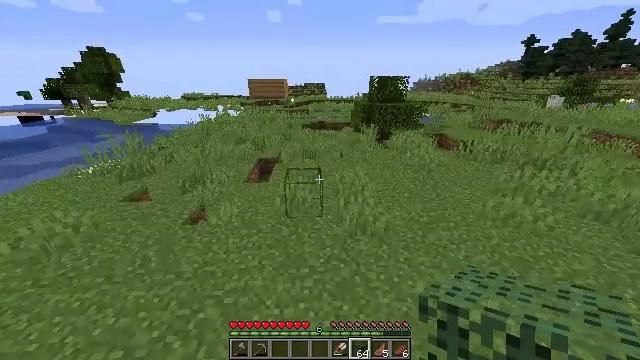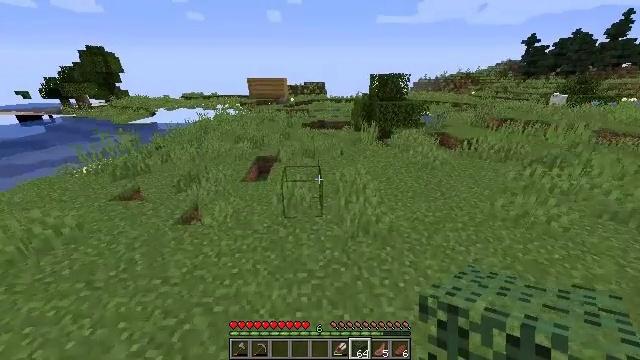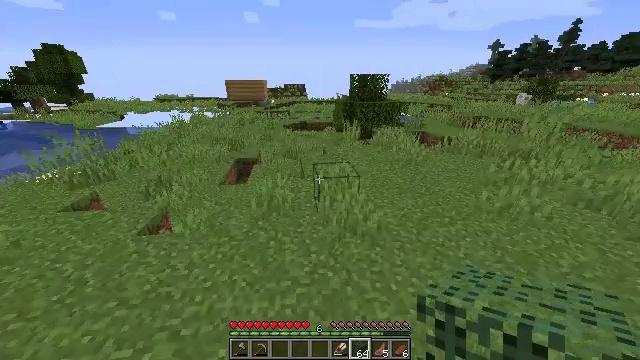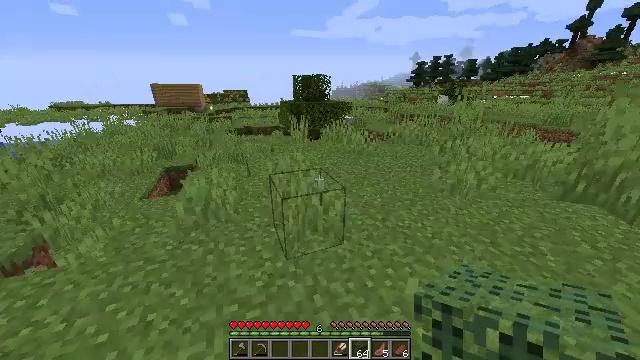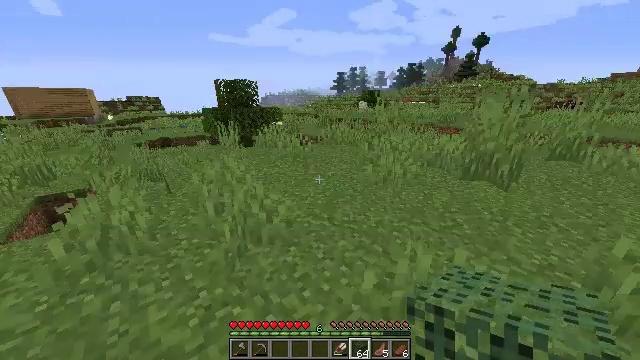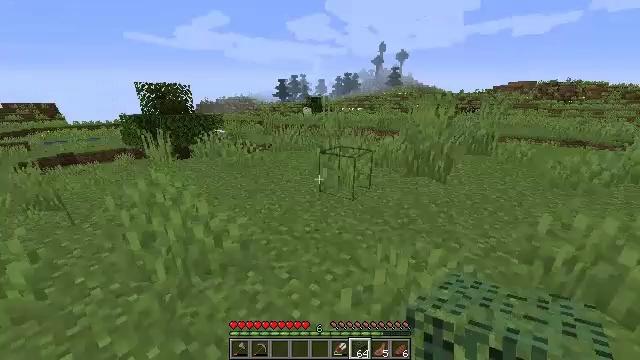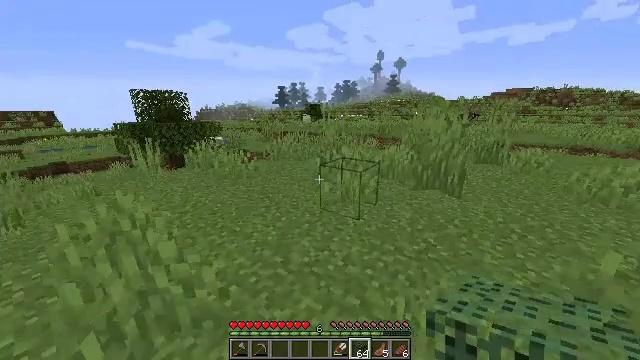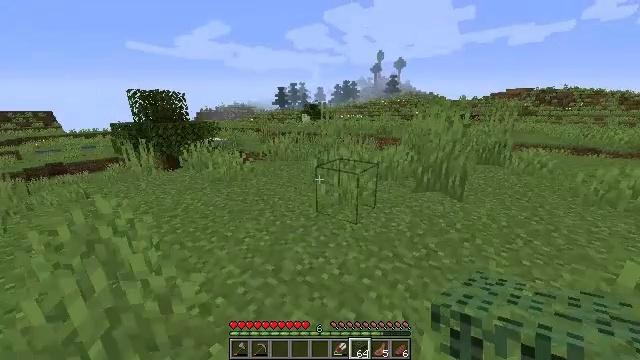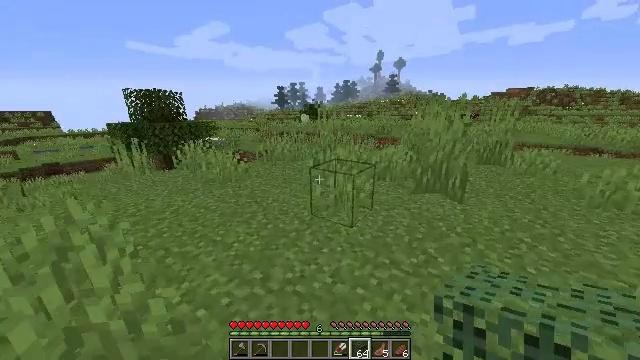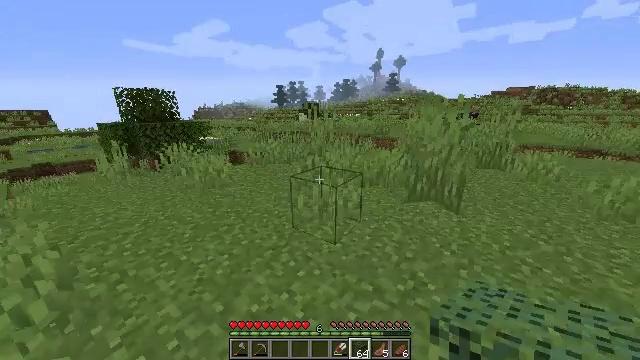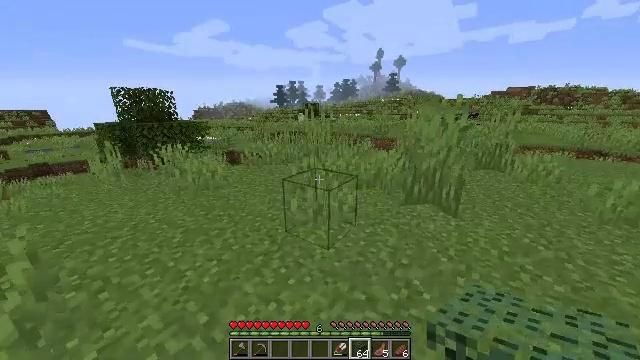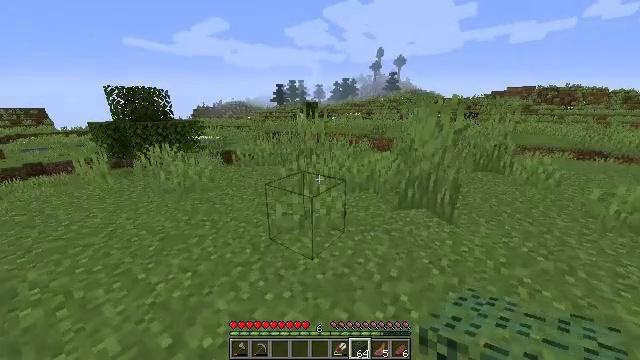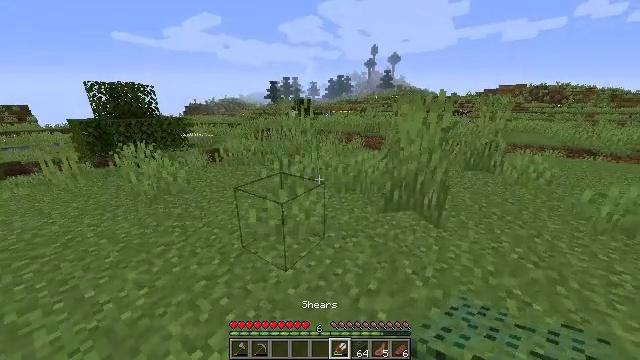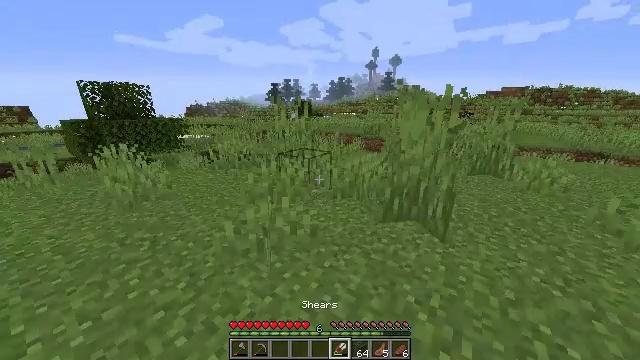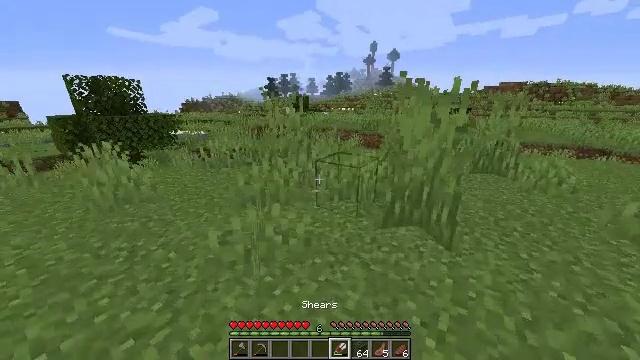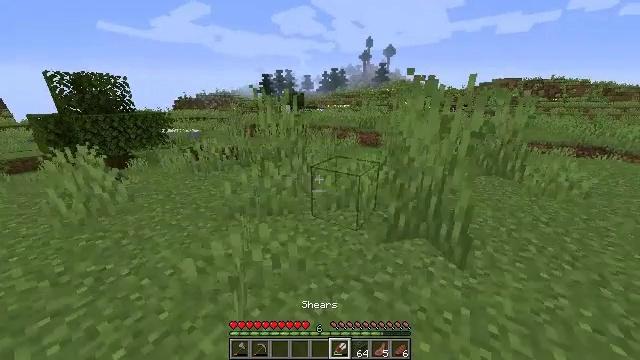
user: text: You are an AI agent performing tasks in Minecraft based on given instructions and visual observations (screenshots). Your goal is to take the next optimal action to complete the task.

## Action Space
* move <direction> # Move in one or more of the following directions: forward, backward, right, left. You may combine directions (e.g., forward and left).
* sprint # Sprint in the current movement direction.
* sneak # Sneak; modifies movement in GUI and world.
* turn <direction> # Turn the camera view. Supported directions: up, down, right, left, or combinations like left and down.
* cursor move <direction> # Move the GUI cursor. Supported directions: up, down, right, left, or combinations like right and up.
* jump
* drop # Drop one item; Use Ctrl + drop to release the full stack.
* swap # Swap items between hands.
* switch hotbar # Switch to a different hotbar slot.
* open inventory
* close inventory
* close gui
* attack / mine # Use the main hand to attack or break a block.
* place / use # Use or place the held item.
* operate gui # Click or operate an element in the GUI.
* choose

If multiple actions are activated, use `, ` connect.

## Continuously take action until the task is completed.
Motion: motion action
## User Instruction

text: Turn wool into a white carpet using the crafting table.
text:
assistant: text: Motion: move forward and move right, sprint, jump
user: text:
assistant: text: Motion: move forward and move right, sprint, turn right, jump
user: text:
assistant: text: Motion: move forward and move right, sprint, turn right and up, jump
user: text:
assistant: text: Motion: move forward and move right, sprint, turn right and up
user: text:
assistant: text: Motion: move forward and move right, sprint, turn right and up
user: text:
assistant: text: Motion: move forward and move right, sprint, turn up
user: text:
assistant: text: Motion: move forward and move right, sprint
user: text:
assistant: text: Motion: move forward and move right, sprint
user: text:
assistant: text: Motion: move forward and move right, sprint
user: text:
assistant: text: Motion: move forward and move right, sprint
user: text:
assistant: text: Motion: move forward and move right, sprint
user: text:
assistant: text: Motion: move forward, sprint, turn right
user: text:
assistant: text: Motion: move forward, sprint
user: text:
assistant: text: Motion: move forward, sprint
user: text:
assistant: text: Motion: move forward, sprint, turn right
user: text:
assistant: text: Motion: move forward, sprint
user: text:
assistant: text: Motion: move forward, sprint
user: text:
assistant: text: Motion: move forward and move right, sprint
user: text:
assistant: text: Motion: move forward and move right, sprint
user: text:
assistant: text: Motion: move forward and move right, sprint, jump
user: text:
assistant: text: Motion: move forward, sprint, jump
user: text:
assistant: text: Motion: move forward, sprint, jump
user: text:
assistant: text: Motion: move forward, sprint, jump
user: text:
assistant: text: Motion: move forward, sprint, jump
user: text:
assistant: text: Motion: move forward, sprint, jump
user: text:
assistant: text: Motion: move forward, sprint, jump
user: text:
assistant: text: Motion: move forward, sprint, jump
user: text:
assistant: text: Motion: move forward, sprint, jump
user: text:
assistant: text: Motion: move forward, sprint
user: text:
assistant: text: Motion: move forward, sprint